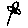
Label: flower